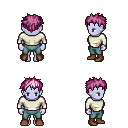
a pixel art fantasy rpg character, female body template, dark elf, purple skin, white long-sleeve shirt, teal pants, pink bedhead hairstyle, brown shoes, four views (front, back, left, right), 2x2 character sprite sheet, small pixel art, hard edges, no anti-aliasing